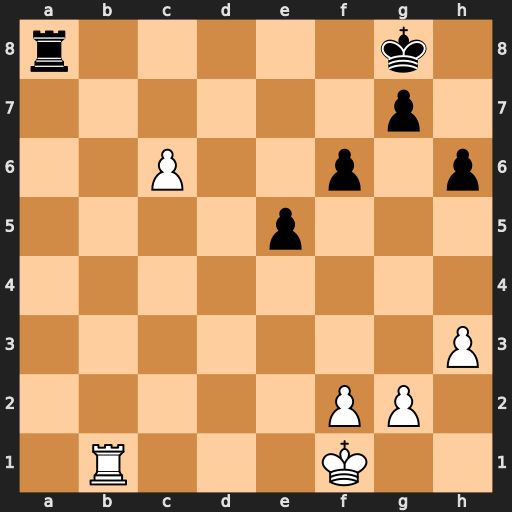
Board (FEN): r5k1/6p1/2P2p1p/4p3/8/7P/5PP1/1R3K2
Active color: w
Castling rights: -
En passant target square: -
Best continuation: c7 Kf7 Rb8 Ra1+ Ke2